Field crop: tomato
Growth stage: 1
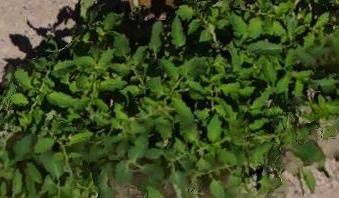
Species: tomato